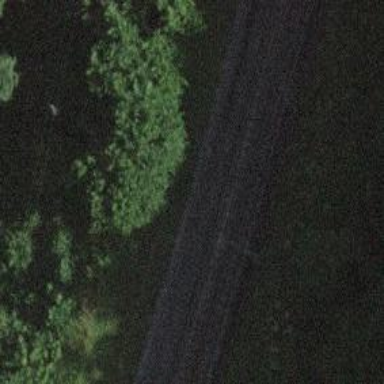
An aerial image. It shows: Single railway track with electrification through contact line.